Question:
I have converted the fare field in gridview1 to display fare | seats in same cell as displayed below...
i want when user select/ click on Book button row then the fare amount will be diplayed in textbox1 and seats will displayed in Textbox2
'''
Protected Sub GridView1_SelectedIndexChanged(ByVal sender As Object, ByVal e As System.EventArgs) Handles GridView1.SelectedIndexChanged
Textbox1.text=GridView1.SelectedRow.Cells(6).TextToString
End Sub
'''
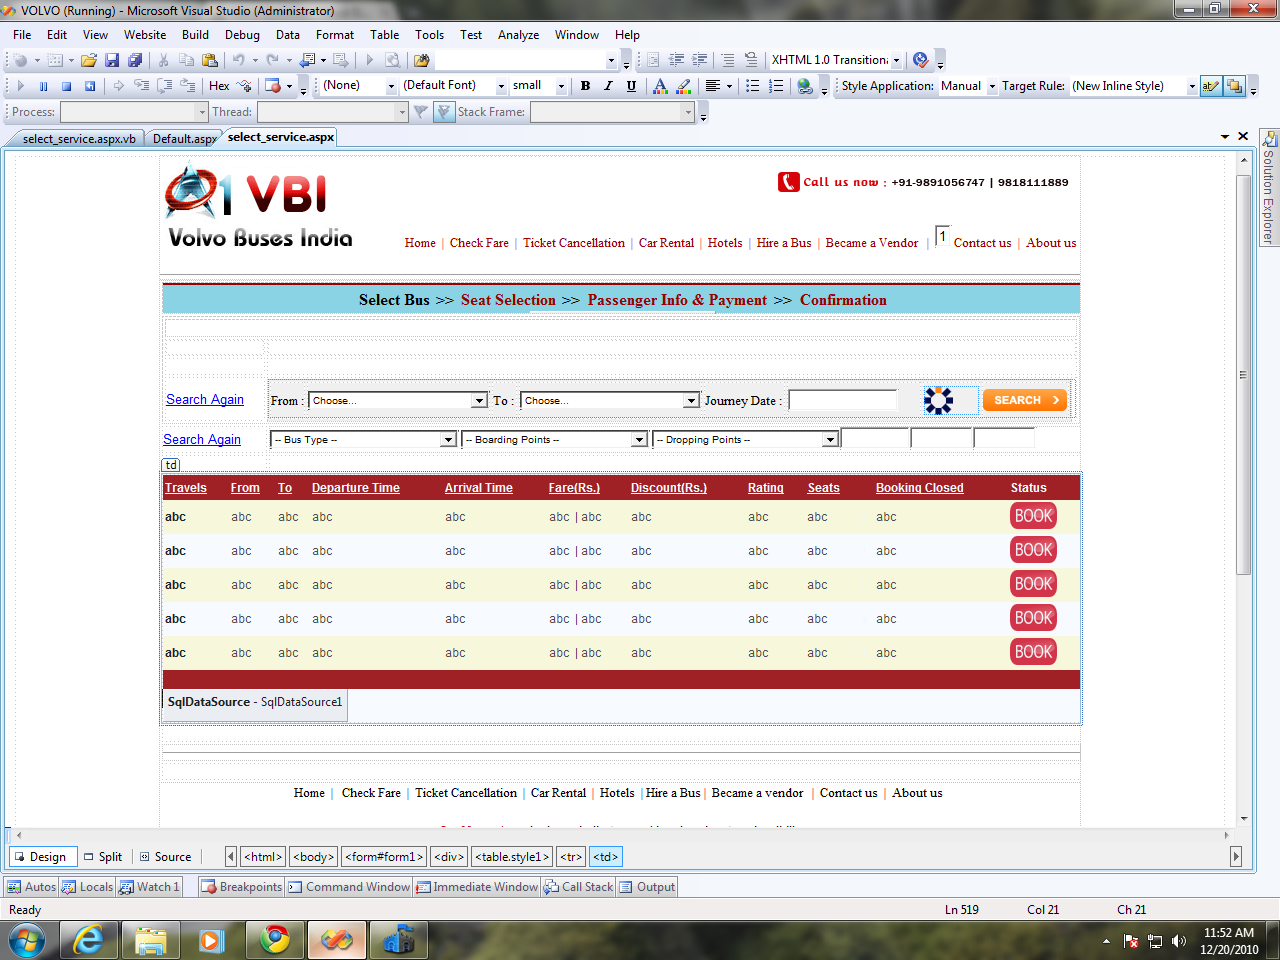
Answer: Have a look at using <URL>